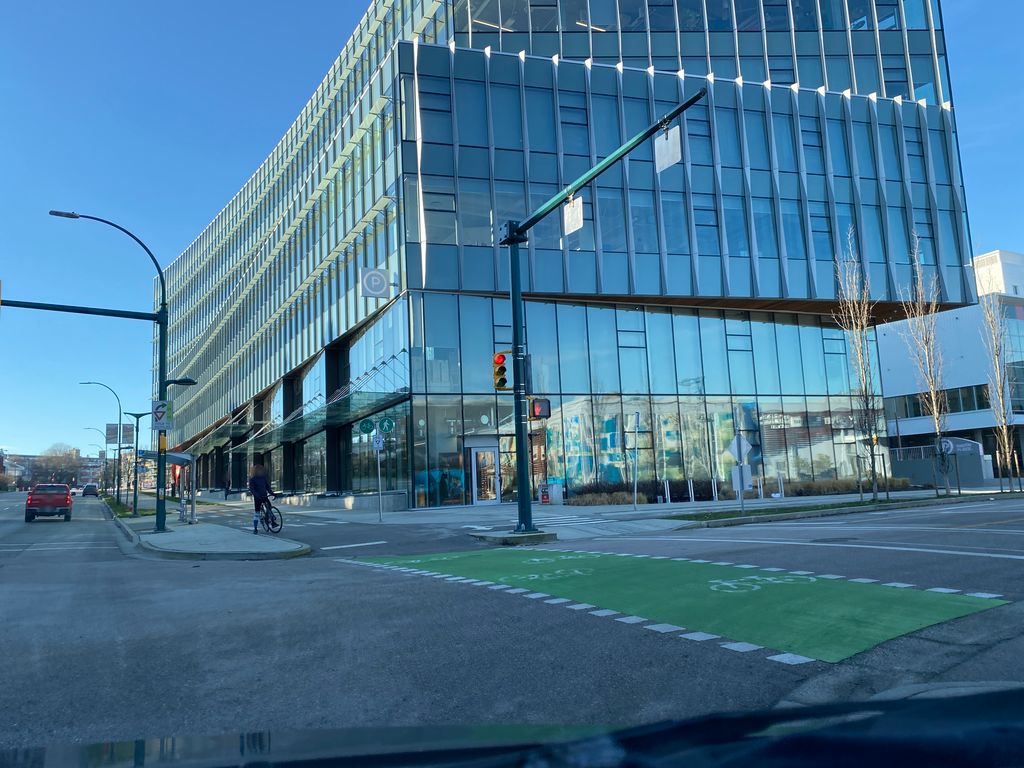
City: vancouver